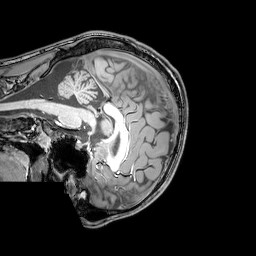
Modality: T1w
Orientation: sagittal
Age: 20
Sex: male
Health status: healthy
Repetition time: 0.081 s
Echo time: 0.037 s